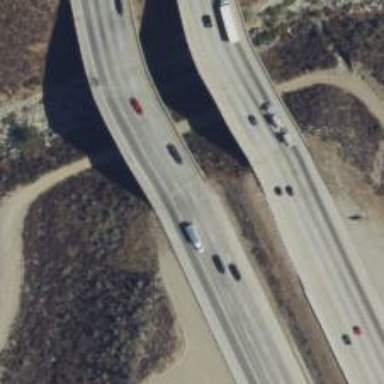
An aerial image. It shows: Bridge over motorway.